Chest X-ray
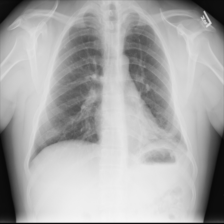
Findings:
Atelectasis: negative
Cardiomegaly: negative
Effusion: negative
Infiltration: negative
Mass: negative
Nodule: negative
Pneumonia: negative
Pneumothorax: negative
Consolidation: negative
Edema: negative
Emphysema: negative
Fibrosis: negative
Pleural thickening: negative
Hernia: negative